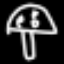
Label: mushroom